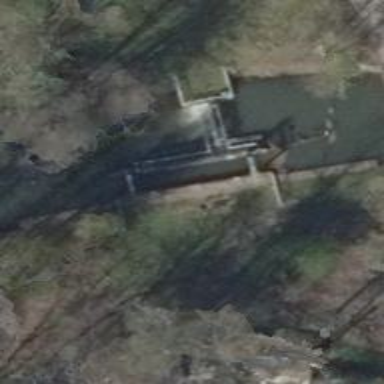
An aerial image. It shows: Lock gate on waterway.